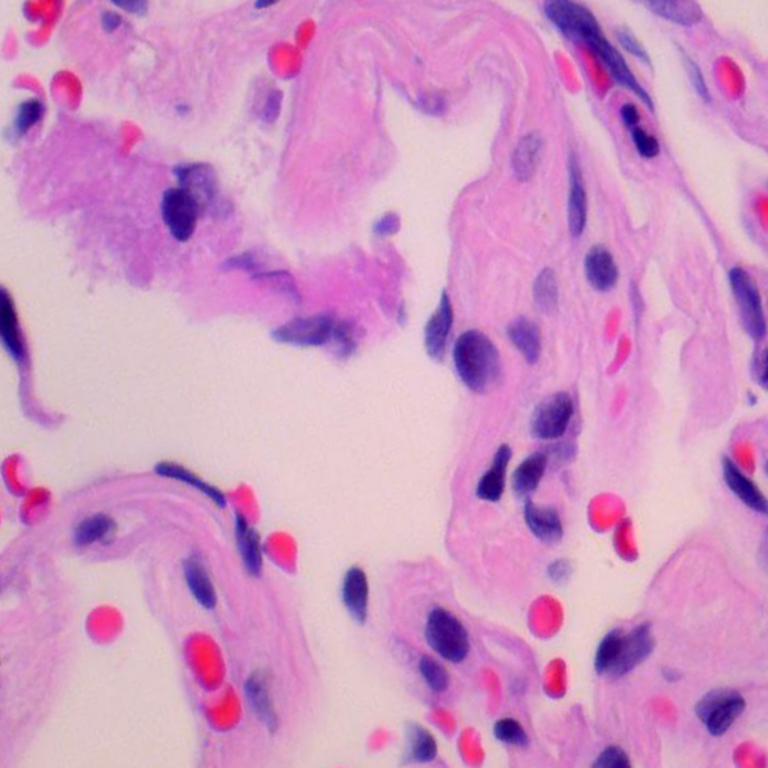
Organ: lung
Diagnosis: benign